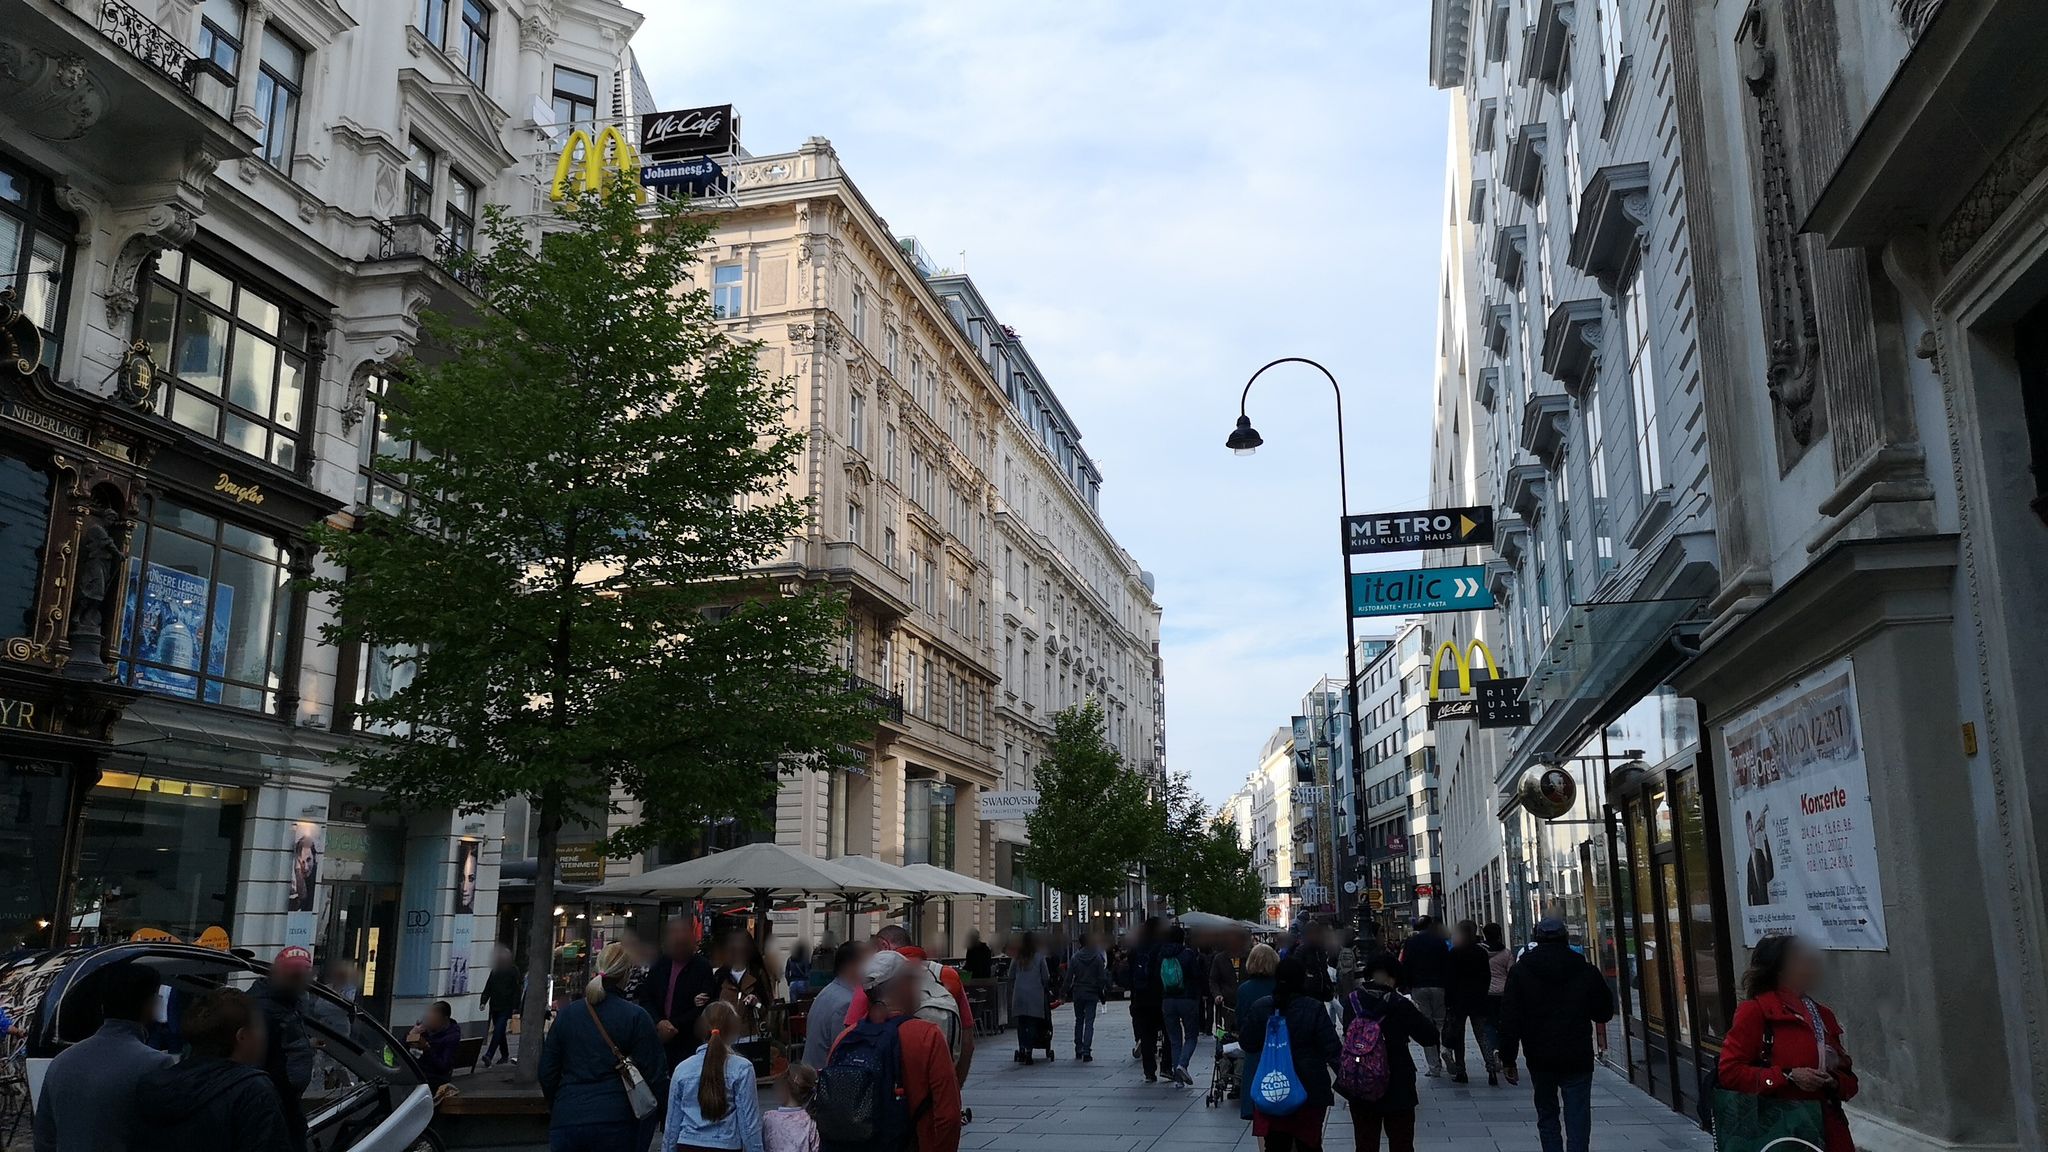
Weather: clear
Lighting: day
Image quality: good
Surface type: walking surface
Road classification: pedestrian
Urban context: urban centre
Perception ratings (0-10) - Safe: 7.62, Lively: 9.47, Beautiful: 5.58, Boring: 1.09, Depressing: 4.22, Wealthy: 9.53